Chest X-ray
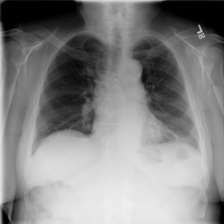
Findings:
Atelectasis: negative
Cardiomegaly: negative
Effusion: negative
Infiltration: negative
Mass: negative
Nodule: negative
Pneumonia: negative
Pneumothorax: negative
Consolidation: negative
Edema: negative
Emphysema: negative
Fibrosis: negative
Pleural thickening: negative
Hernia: negative